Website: macys
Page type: payment
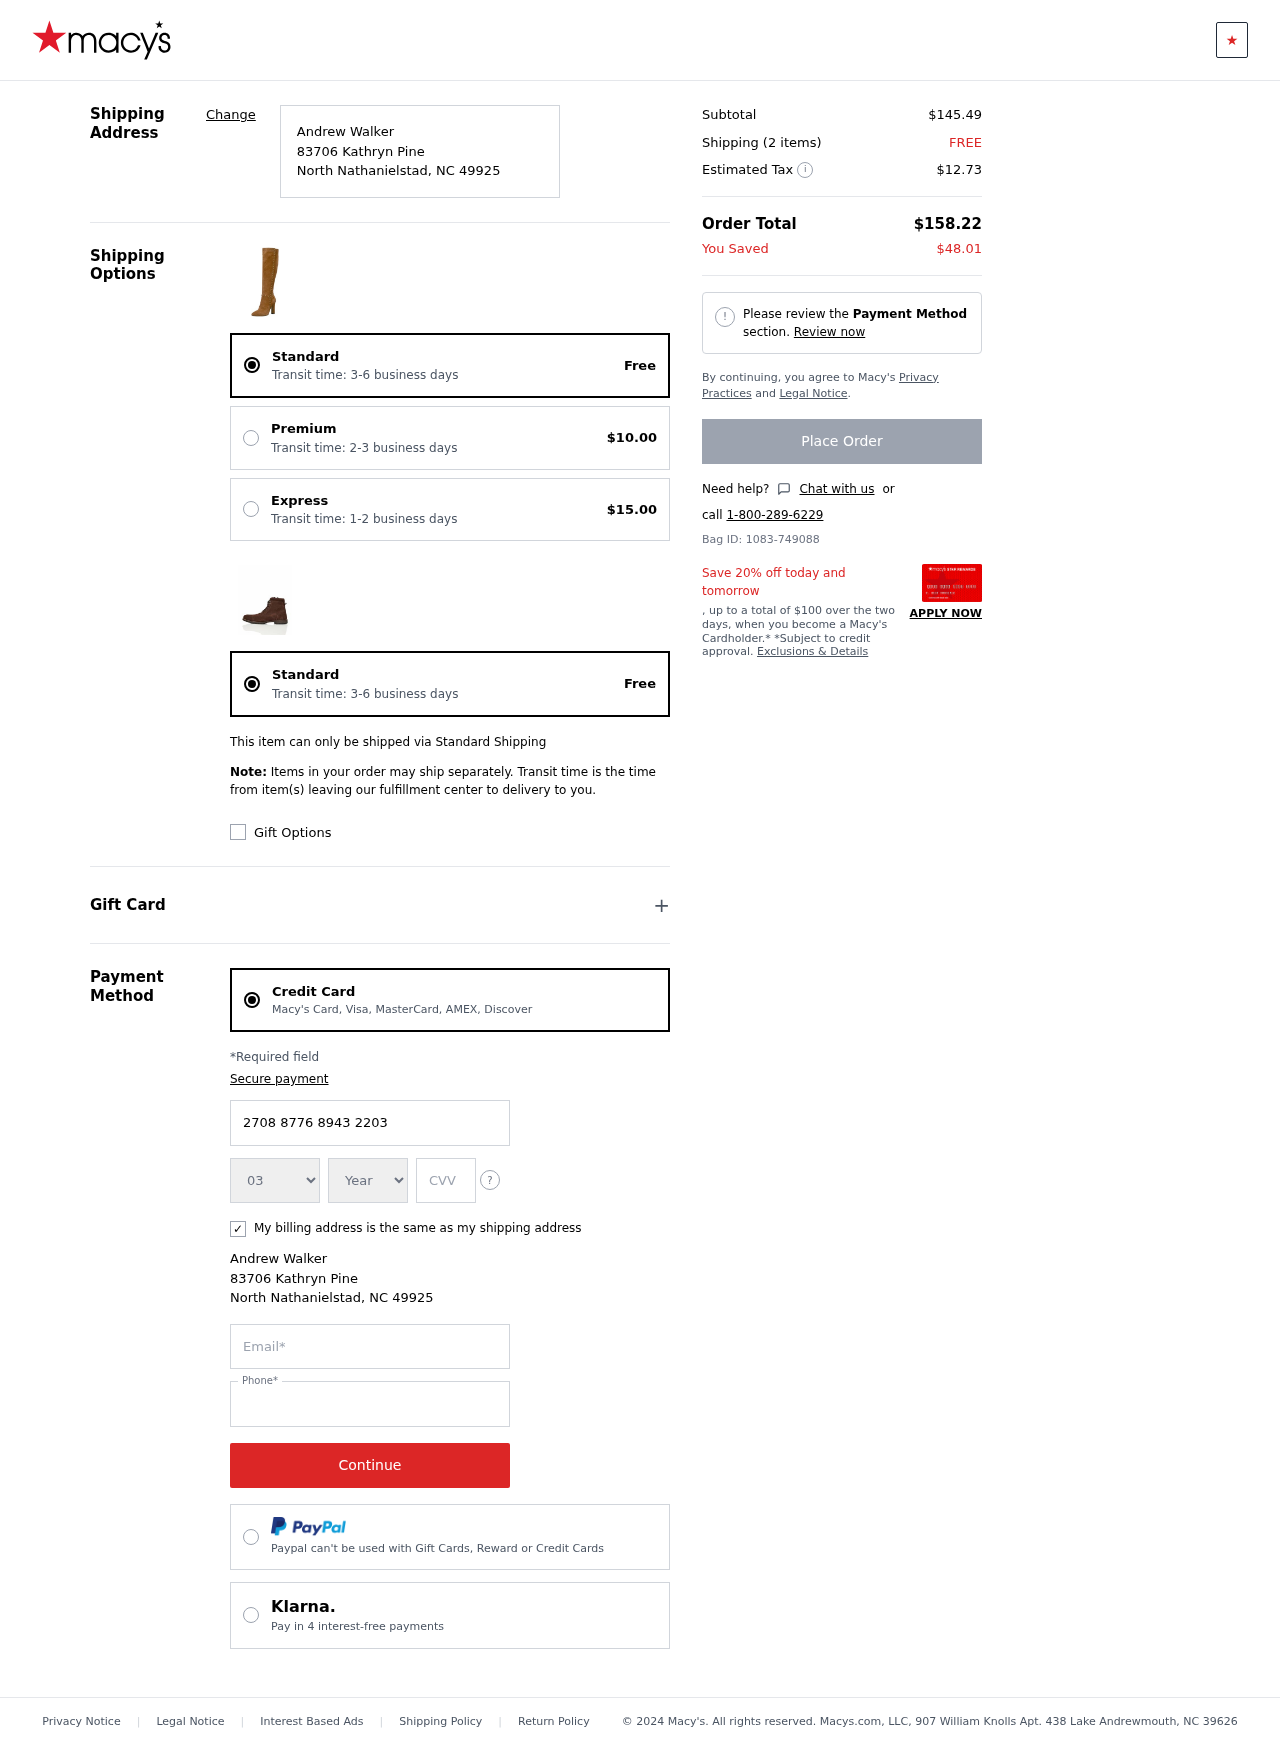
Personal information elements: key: PII_CARD_CVV
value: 562
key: PII_CARD_EXPIRY_MONTH
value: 03
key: PII_CARD_EXPIRY_YEAR
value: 28
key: PII_CARD_NUMBER
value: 2708 8776 8943 2203
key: PII_CITY
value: North Nathanielstad
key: PII_EMAIL
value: andrew_walker@gmail.com
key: PII_FULLNAME
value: Andrew Walker
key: PII_PHONE
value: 9934403990
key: PII_POSTCODE
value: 49925
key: PII_STATE_ABBR
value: NC
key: PII_STREET
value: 83706 Kathryn Pine
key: PII_FULLNAME2
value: Andrew Walker
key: PII_CITY2
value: North Nathanielstad
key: PII_STATE_ABBR2
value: NC
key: PII_POSTCODE_FULL
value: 49925
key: PII_POSTCODE_NUMERIC
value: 49925
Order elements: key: ORDER_DELIVERY_DATE
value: Transit time: 3-6 business days
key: ORDER_SHIPPING_STANDARD
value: Free
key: ORDER_SHIPPING_PREMIUM
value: $10.00
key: ORDER_SHIPPING_EXPRESS
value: $15.00
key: ORDER_DELIVERY_DATE2
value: Transit time: 3-6 business days
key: ORDER_SHIPPING_STANDARD2
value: Free
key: ORDER_SUBTOTAL
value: $145.49
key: ORDER_NUM_ITEMS
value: Shipping (2 items)
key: ORDER_SHIPPING_COST
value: FREE
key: ORDER_TAX
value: $12.73
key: ORDER_TOTAL
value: $158.22
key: ORDER_SAVINGS
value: $48.01
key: ORDER_ID
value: Bag ID: 1083-749088